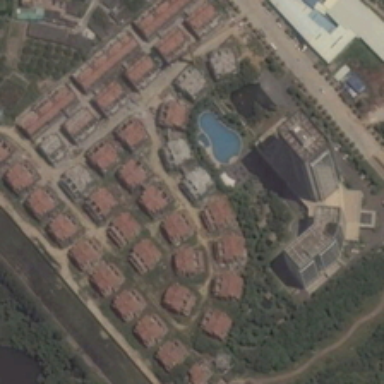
Many white resting areas are on the beach .